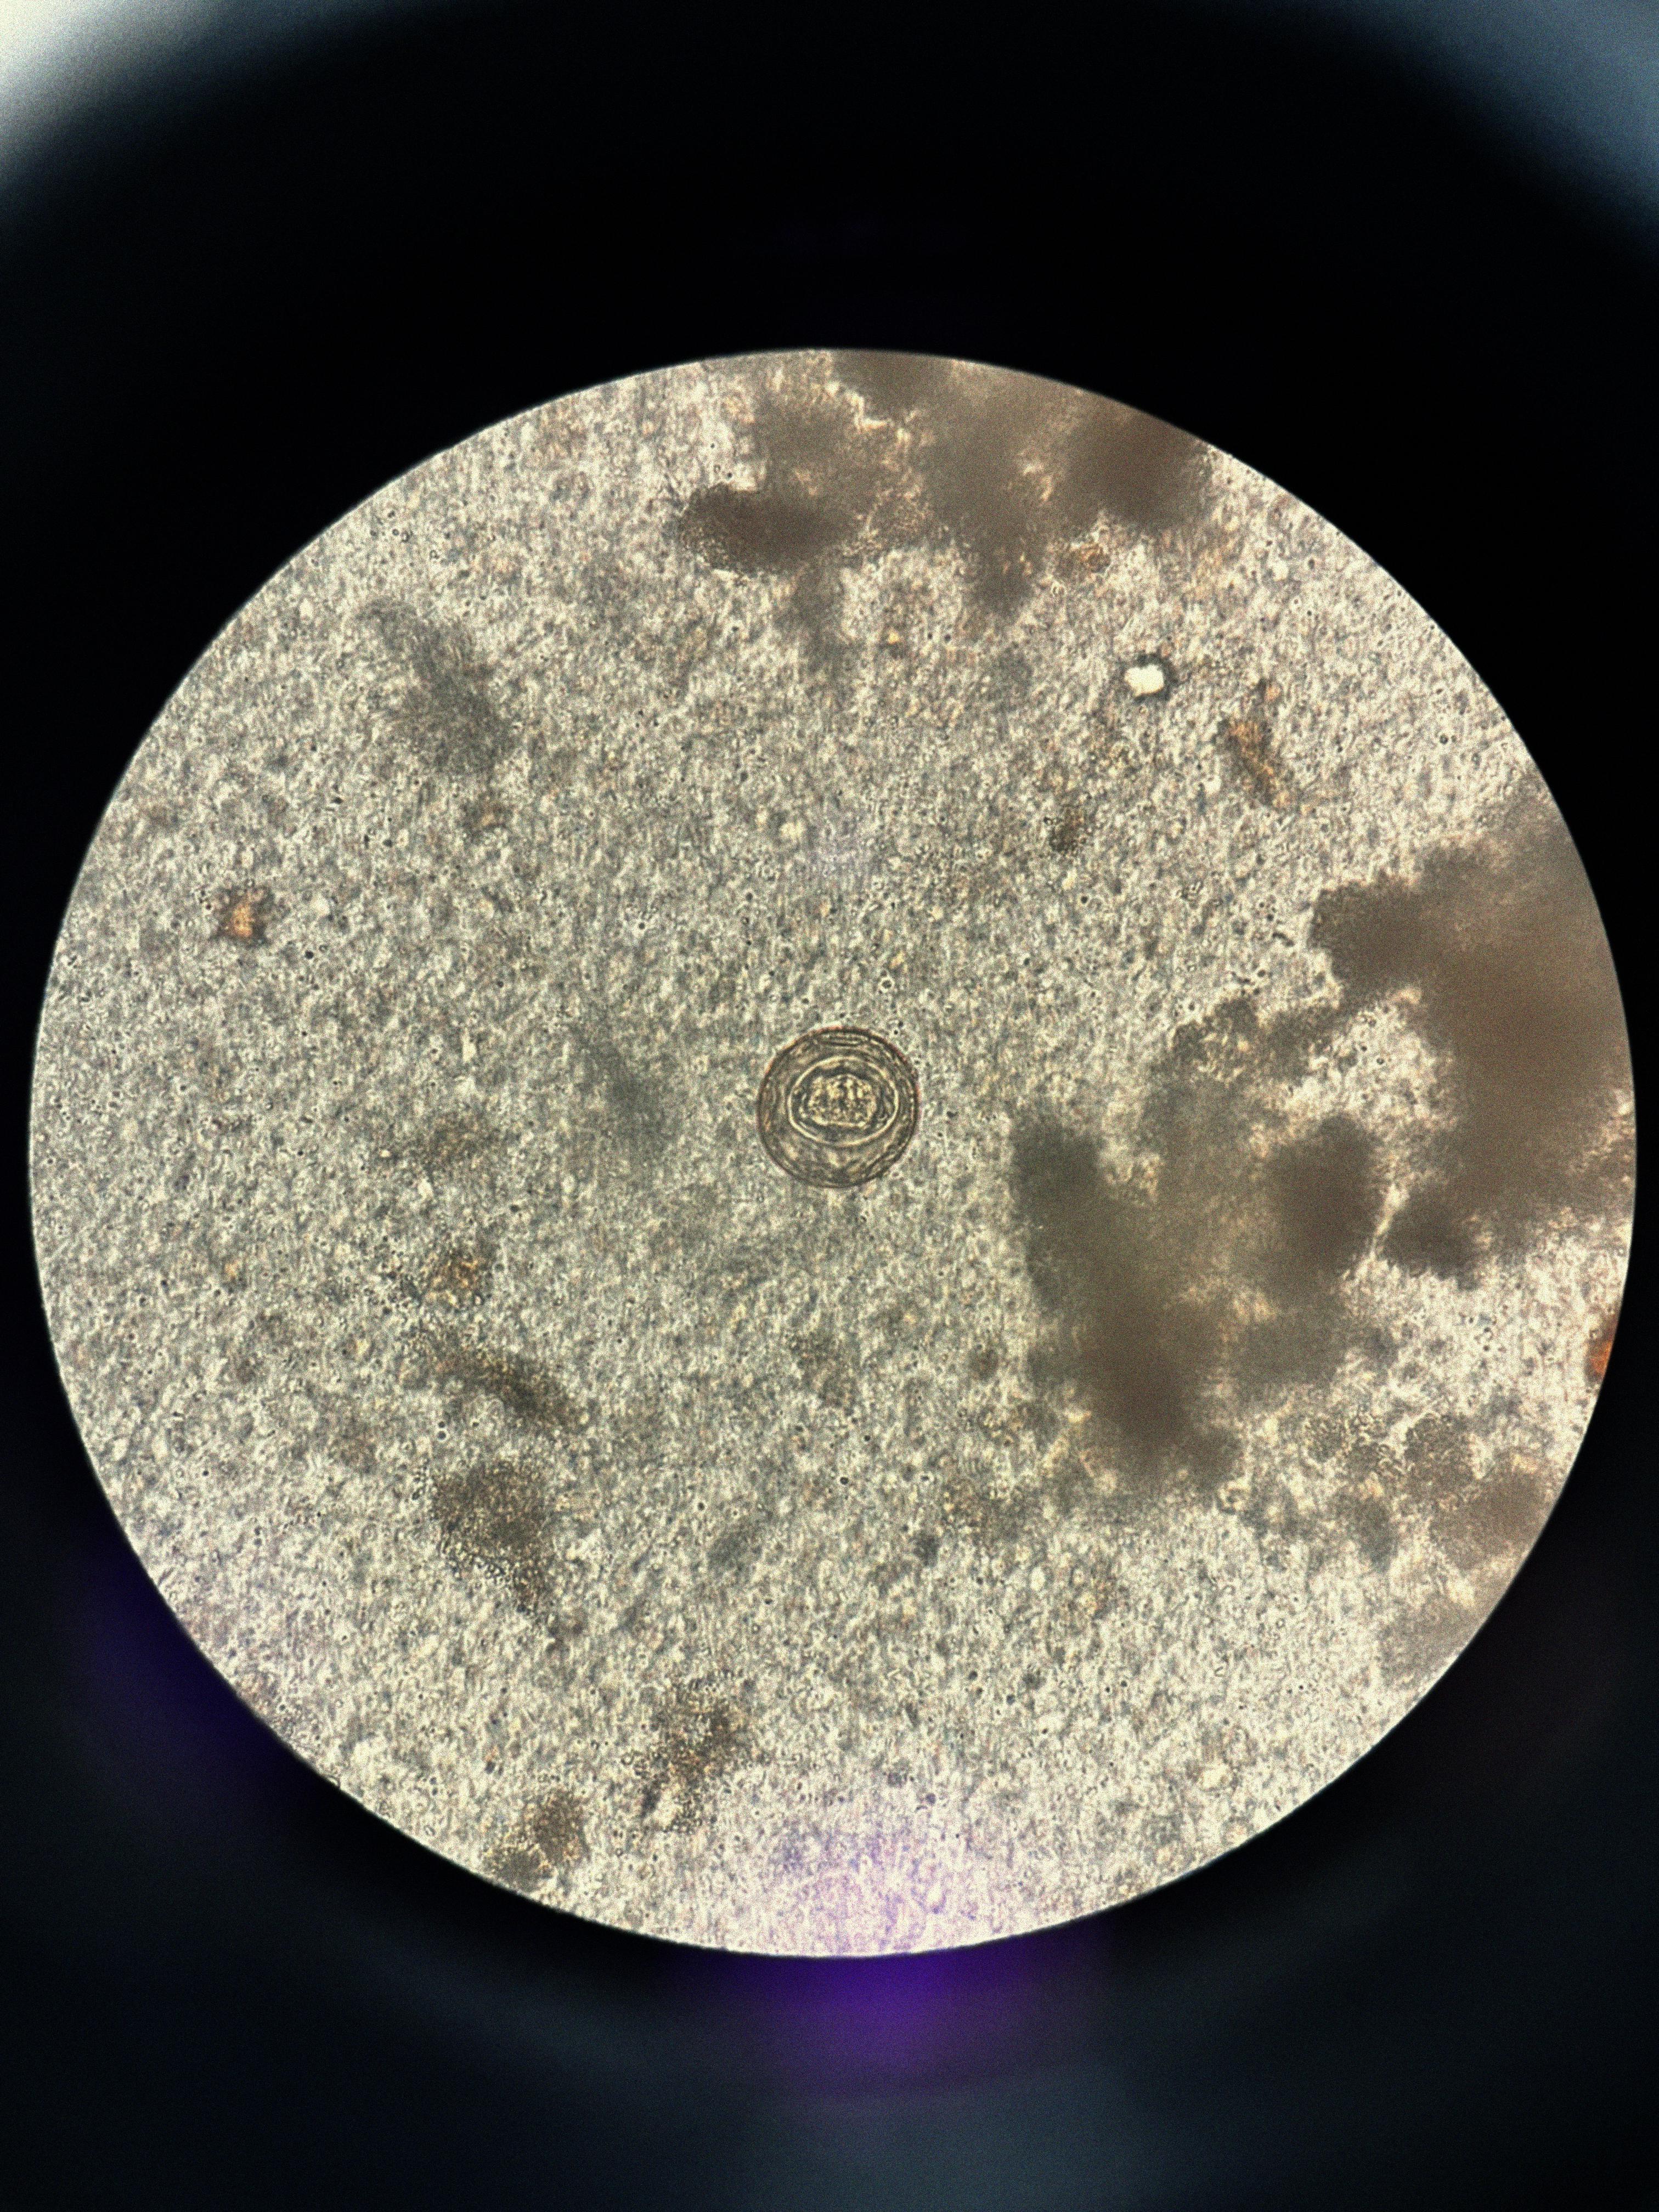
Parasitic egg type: Hymenolepis diminuta